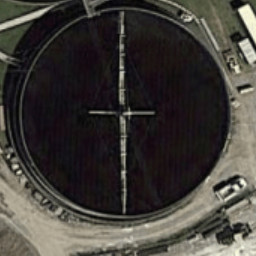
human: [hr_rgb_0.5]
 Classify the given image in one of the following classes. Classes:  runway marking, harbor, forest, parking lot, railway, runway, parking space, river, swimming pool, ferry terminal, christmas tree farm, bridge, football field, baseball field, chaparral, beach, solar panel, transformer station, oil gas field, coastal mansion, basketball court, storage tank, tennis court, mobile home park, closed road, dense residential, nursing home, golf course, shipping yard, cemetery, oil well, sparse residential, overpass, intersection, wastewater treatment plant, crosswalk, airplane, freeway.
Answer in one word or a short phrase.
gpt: wastewater treatment plant